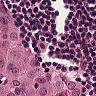
Metastatic tissue present: yes